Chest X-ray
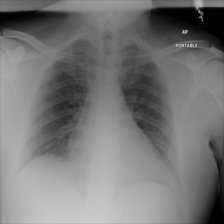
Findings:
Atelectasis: negative
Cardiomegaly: negative
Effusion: negative
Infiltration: negative
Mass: negative
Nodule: negative
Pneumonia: negative
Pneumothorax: negative
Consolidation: negative
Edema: negative
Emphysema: negative
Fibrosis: negative
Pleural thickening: negative
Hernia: negative